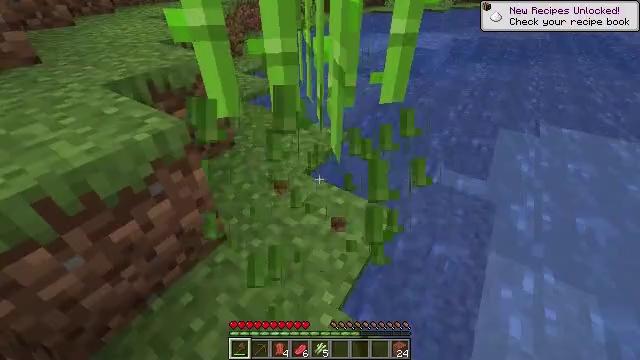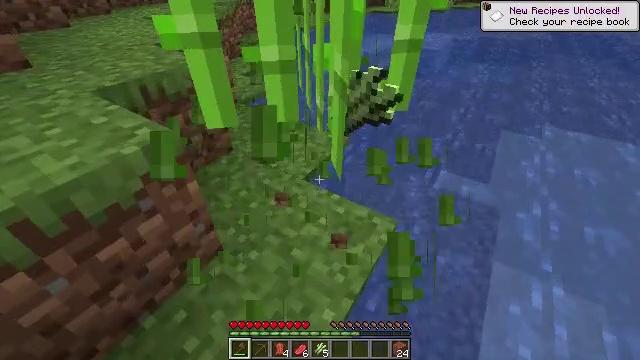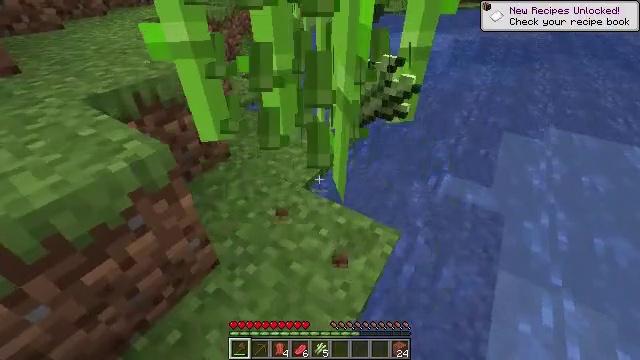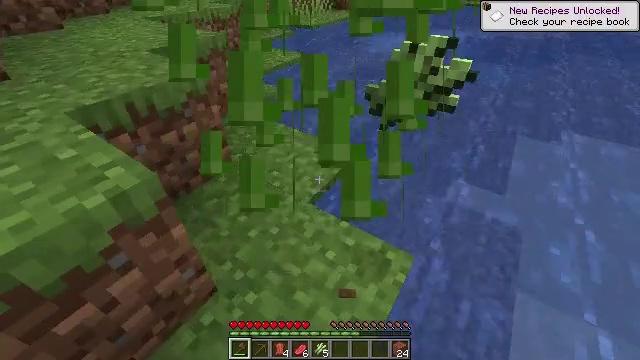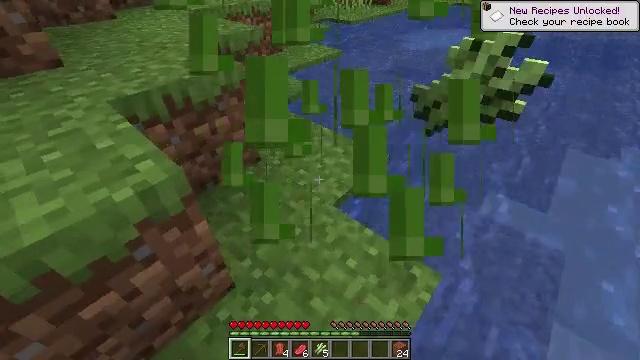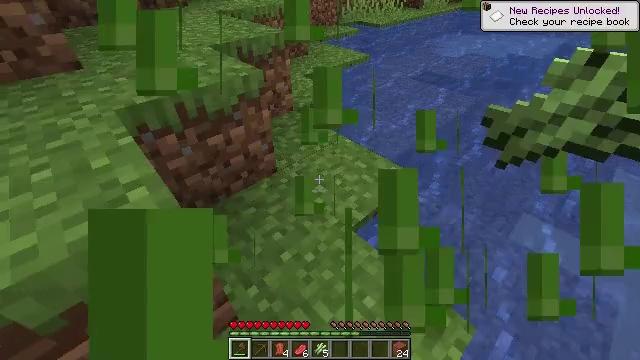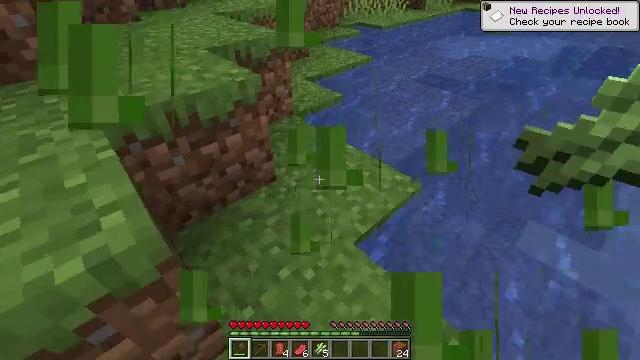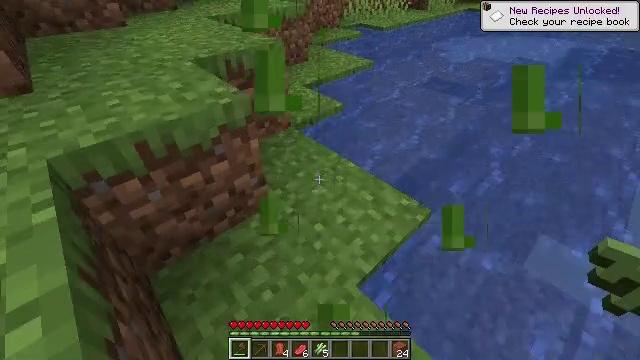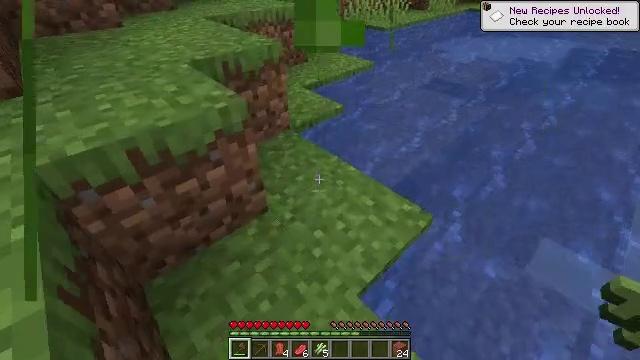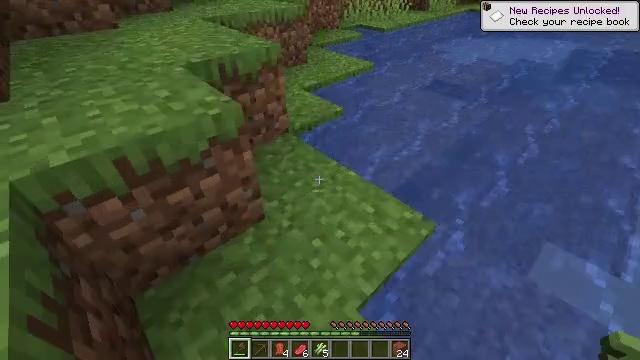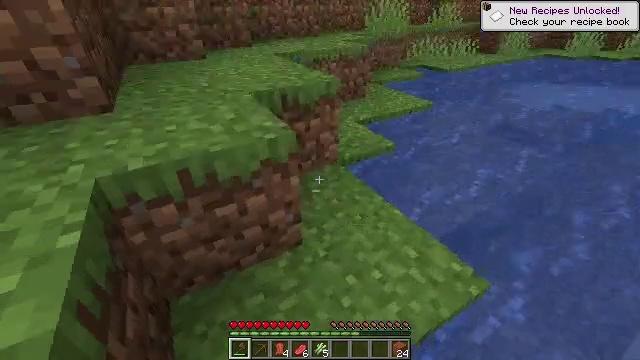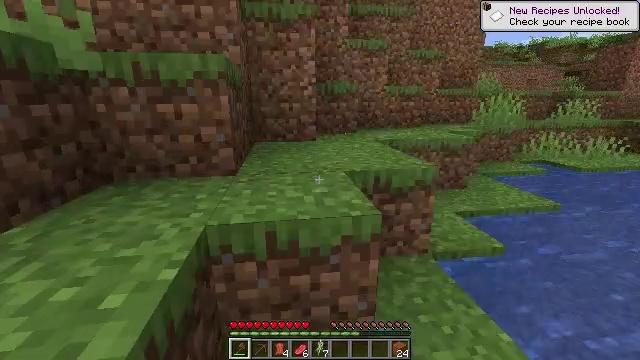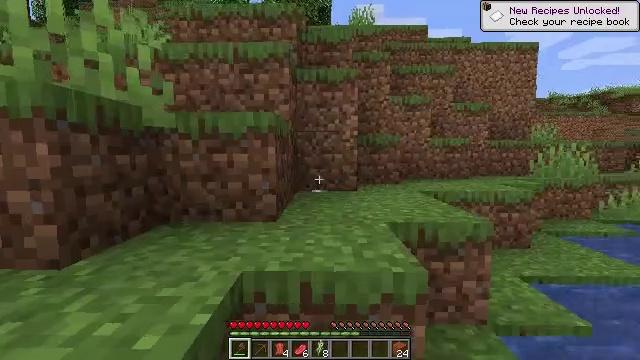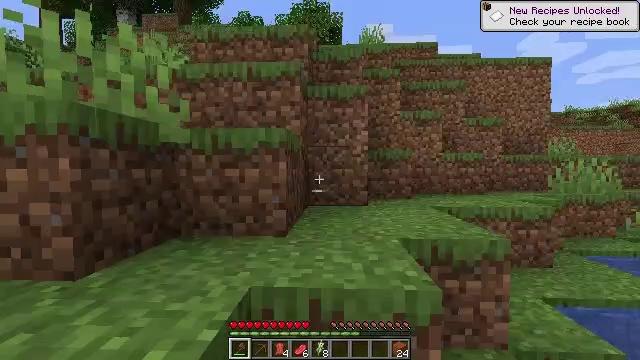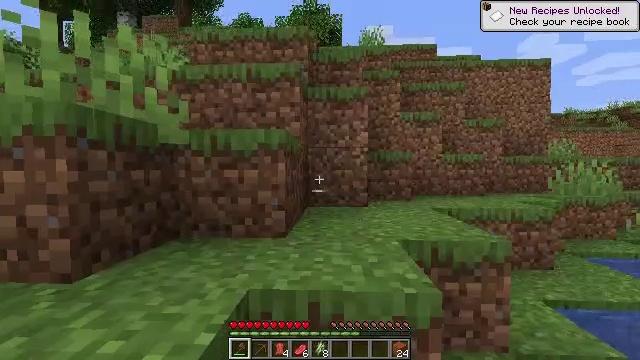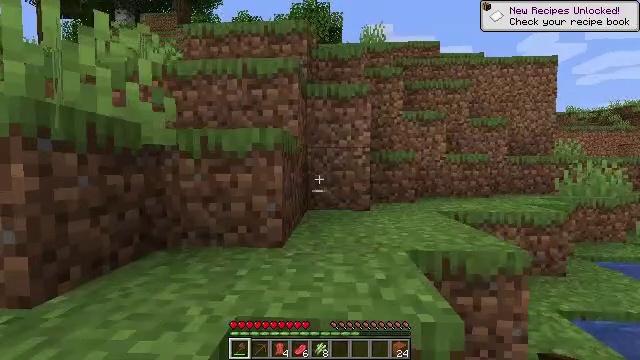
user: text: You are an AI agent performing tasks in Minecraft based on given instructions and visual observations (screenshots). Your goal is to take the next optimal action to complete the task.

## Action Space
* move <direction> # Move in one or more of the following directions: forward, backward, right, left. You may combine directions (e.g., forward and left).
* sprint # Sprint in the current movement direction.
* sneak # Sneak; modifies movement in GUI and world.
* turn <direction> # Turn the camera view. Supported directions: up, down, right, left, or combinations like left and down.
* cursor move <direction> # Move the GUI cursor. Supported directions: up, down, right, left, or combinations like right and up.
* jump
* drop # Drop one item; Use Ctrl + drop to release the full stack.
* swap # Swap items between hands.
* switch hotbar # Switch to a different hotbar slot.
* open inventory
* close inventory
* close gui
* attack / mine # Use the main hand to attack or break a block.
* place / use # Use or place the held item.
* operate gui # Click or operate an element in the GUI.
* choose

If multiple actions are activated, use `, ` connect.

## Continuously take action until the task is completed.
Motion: motion action
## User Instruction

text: Retrieve sunflower in your inventory.
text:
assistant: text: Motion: move forward
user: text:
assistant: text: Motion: move forward
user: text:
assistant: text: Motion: move forward, turn left
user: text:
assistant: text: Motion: move forward, turn left
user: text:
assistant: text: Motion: move forward, turn left
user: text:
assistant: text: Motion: move forward
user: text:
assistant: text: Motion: move forward
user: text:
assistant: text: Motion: no_op
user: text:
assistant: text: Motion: no_op
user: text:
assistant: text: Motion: turn left and up
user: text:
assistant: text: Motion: turn left and up
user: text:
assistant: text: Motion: turn left and up
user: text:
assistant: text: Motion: turn left and up
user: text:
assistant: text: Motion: move forward
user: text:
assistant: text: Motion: move forward
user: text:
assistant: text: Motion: move forward
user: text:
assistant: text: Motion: move forward
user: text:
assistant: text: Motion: move forward, turn left and up
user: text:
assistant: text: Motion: move forward, turn left and up
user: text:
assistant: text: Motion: move forward, turn left, jump
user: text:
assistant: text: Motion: move forward, turn left and up, jump
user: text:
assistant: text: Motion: move forward, turn left, jump
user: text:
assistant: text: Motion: move forward, turn left, jump
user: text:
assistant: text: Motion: move forward, jump
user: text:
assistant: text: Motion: move forward, jump
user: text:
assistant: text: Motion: move forward, jump
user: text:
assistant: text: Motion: move forward, turn right, jump
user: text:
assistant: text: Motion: move forward, jump
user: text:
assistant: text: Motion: move forward, jump
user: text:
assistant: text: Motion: move forward, jump